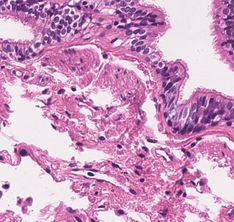
Tumor epithelial tissue: no
Tumor-associated stroma tissue: no
Normal tissue: yes